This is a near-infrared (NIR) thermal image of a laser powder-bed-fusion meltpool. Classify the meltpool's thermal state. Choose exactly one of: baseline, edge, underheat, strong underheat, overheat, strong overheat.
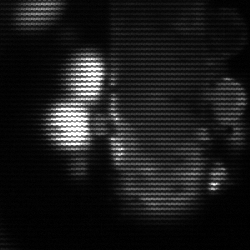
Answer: strong underheat